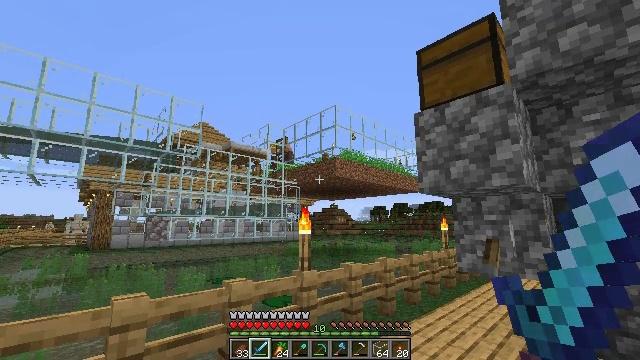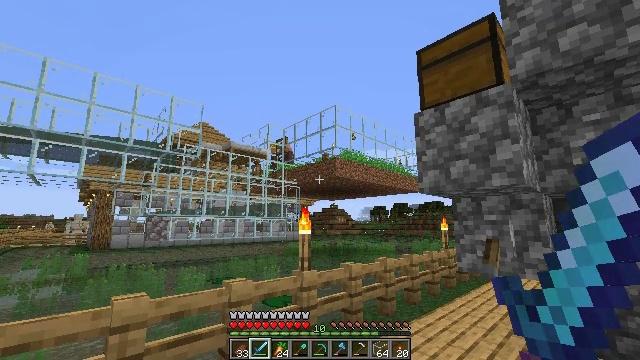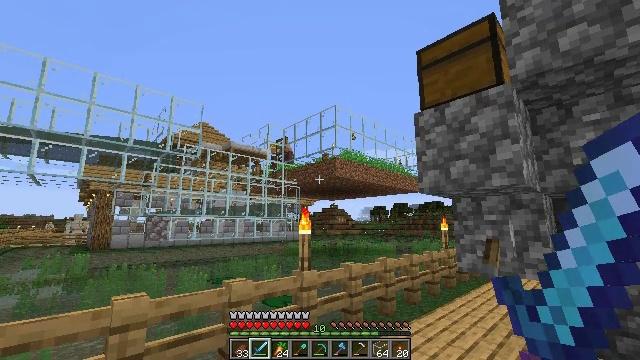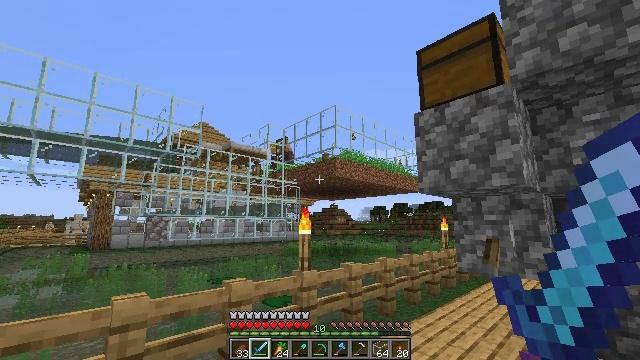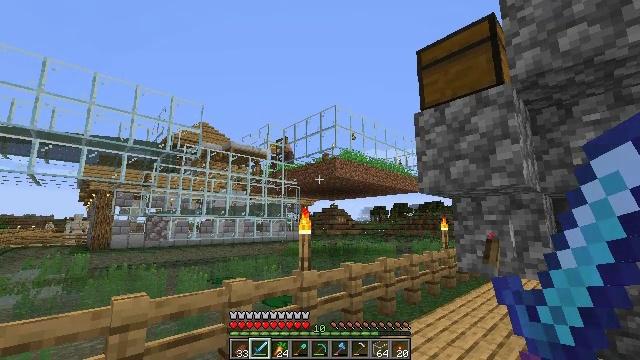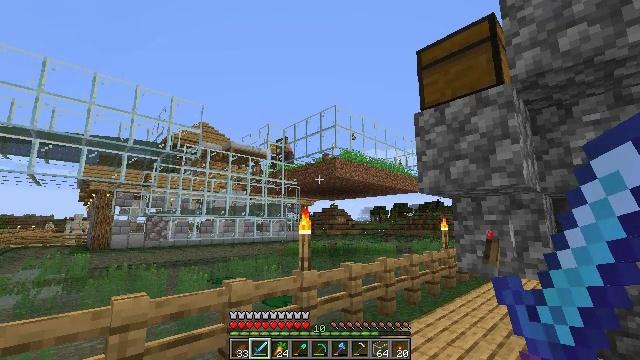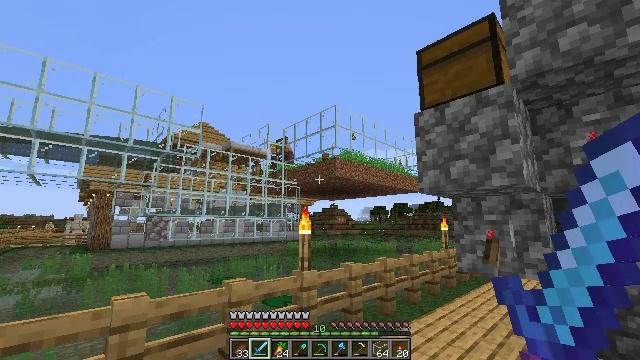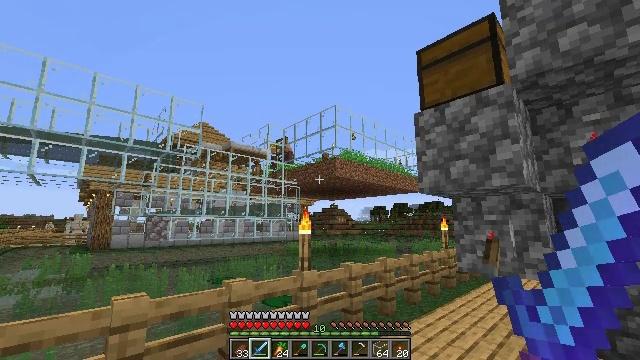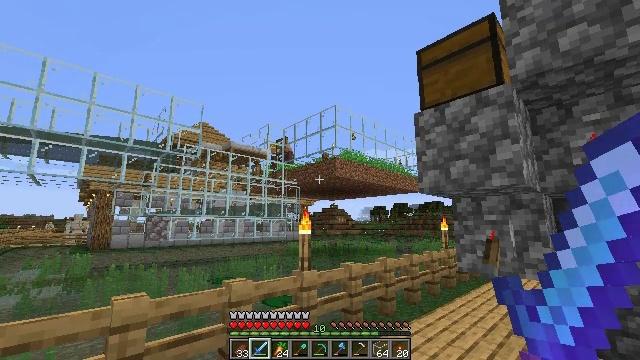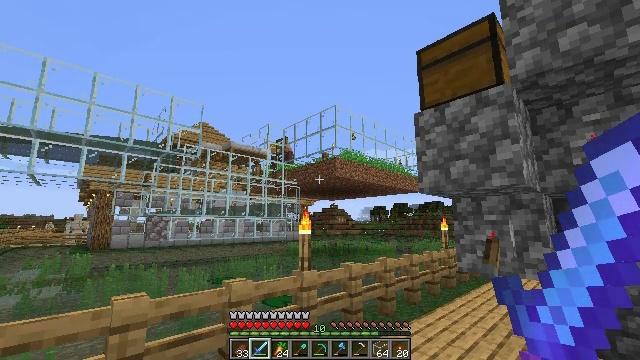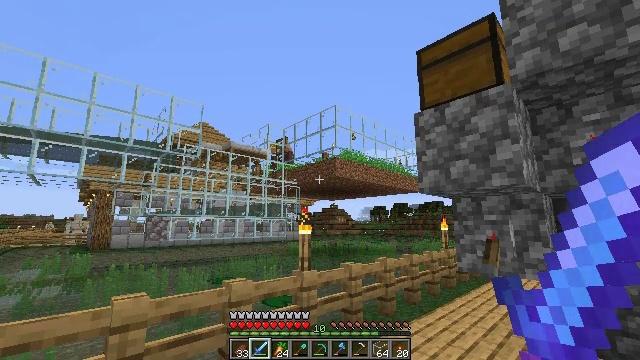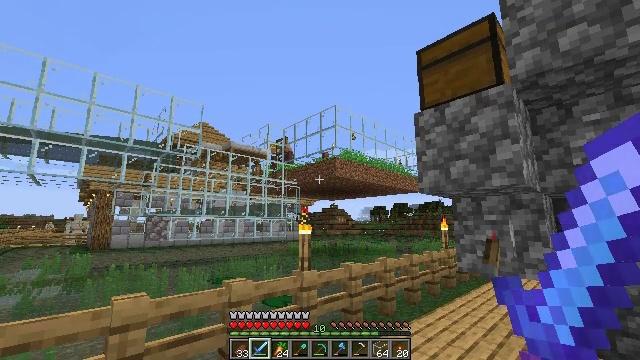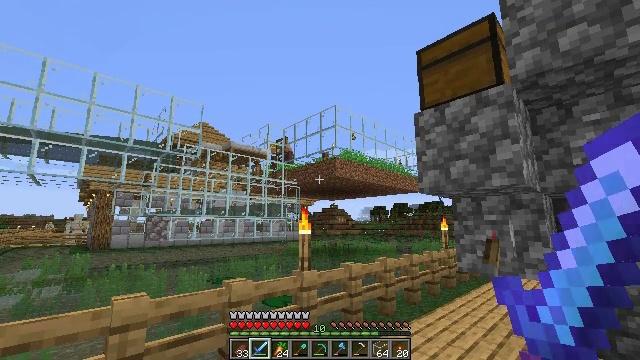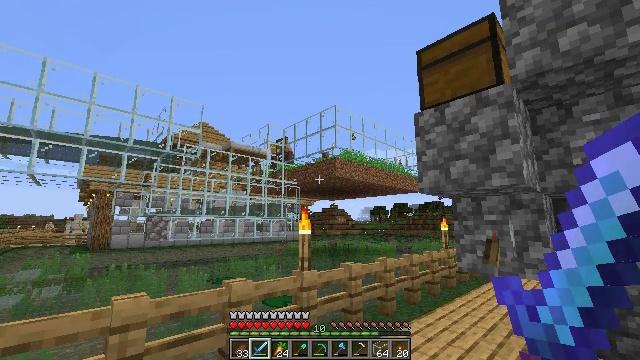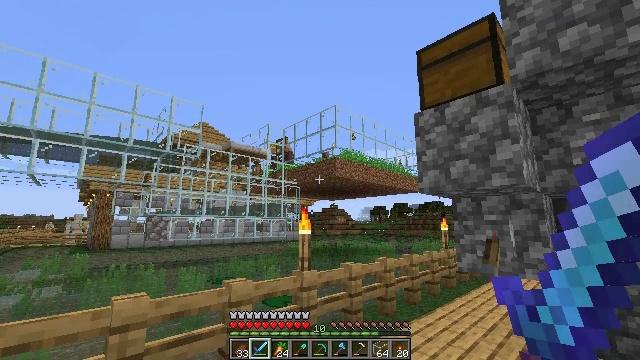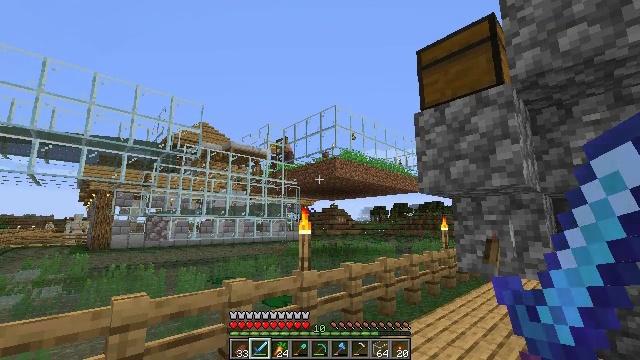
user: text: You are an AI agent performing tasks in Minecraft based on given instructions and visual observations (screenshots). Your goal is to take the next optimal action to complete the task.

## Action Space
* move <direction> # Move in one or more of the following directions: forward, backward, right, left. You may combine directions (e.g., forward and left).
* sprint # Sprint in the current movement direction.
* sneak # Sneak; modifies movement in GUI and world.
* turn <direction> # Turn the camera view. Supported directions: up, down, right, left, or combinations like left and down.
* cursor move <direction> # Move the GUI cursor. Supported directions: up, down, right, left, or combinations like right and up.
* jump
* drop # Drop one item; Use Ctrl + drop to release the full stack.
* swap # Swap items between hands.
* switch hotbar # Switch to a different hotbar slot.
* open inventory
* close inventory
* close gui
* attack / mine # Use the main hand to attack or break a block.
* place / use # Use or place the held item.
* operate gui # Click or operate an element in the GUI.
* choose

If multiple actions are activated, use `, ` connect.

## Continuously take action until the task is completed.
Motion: motion action
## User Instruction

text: craft item air
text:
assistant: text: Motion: no_op
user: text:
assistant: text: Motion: no_op
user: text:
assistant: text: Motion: no_op
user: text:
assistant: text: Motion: no_op
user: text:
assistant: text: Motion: no_op
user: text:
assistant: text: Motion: no_op
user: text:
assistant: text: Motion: no_op
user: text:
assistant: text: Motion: no_op
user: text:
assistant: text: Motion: no_op
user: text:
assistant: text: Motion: no_op
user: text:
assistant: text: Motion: no_op
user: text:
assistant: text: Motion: no_op
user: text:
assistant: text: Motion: no_op
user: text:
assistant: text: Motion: no_op
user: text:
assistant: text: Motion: no_op
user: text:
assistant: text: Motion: no_op
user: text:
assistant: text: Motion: no_op
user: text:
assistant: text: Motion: no_op
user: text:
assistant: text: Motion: no_op
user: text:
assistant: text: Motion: no_op
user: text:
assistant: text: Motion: no_op
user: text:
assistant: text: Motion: no_op
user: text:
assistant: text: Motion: no_op
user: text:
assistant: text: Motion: no_op
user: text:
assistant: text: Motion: no_op
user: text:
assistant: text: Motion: no_op
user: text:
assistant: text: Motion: no_op
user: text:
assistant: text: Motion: no_op
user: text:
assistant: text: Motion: no_op
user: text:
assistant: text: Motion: no_op